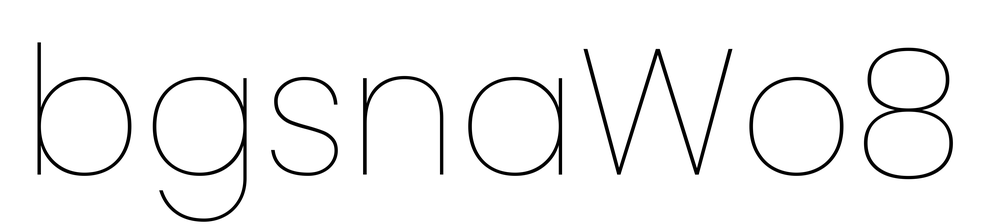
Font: Poppins-Thin